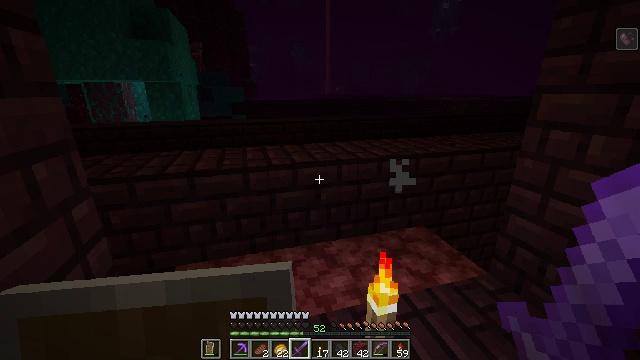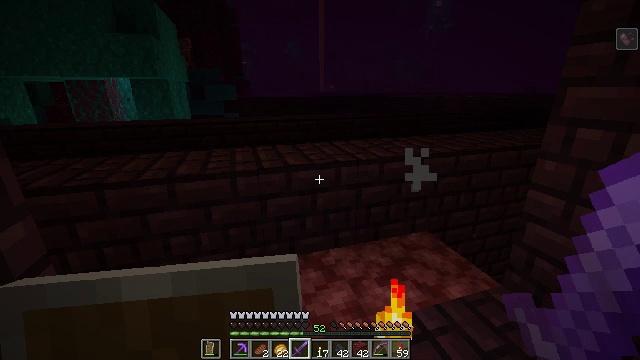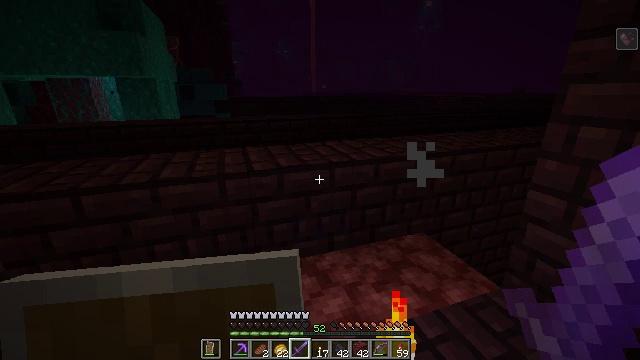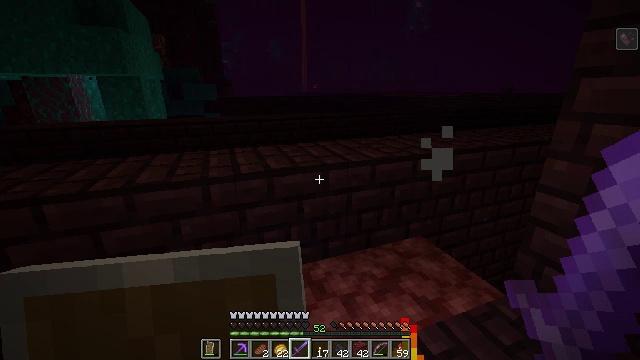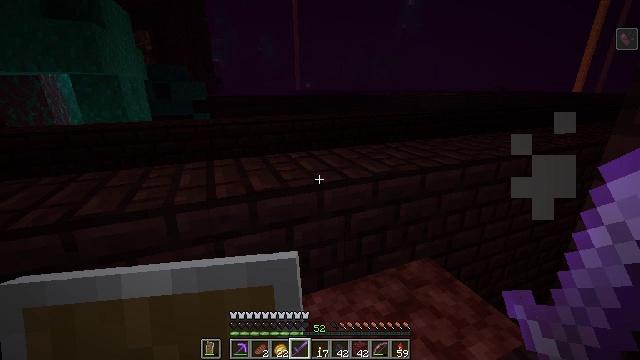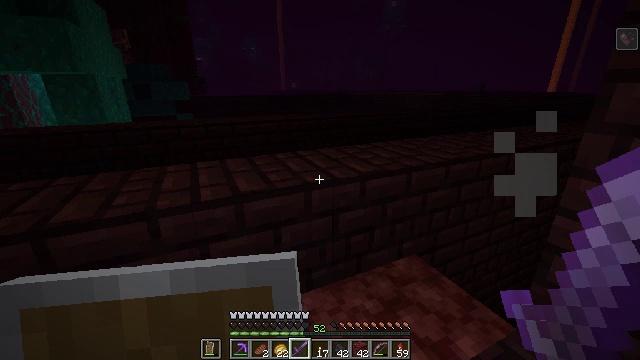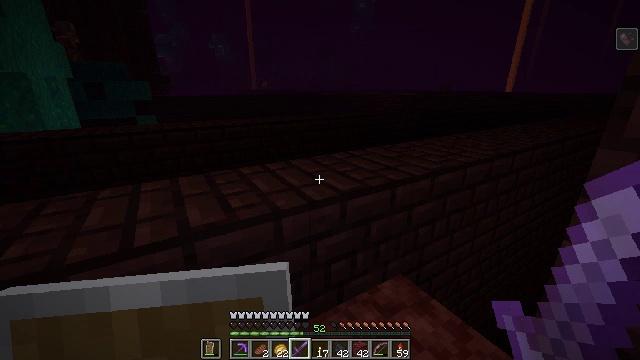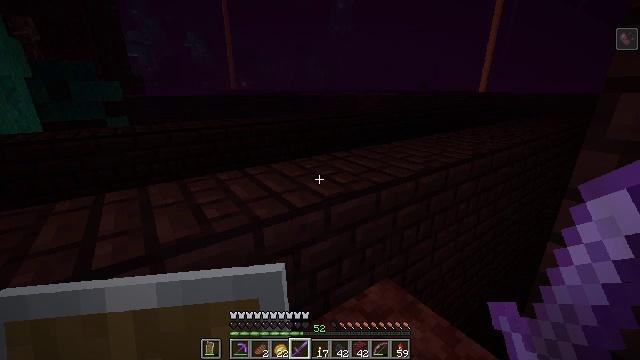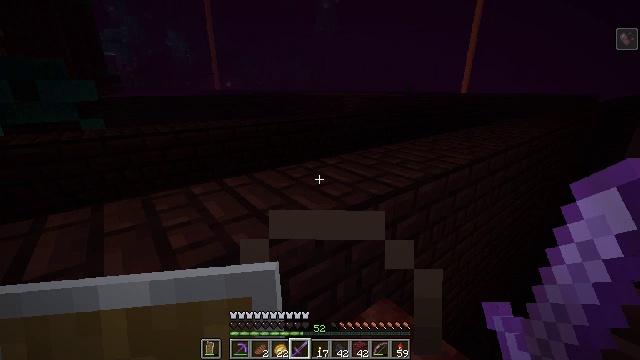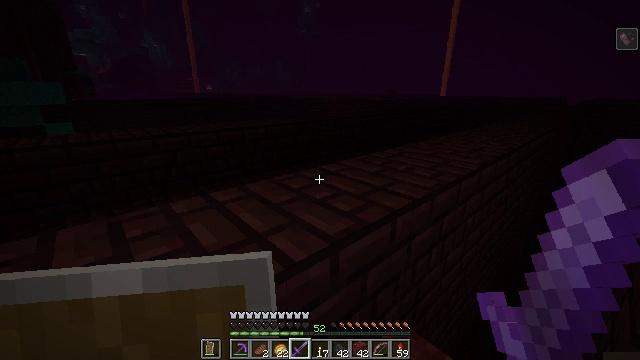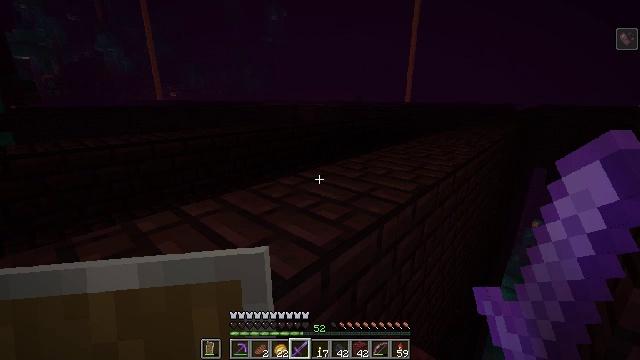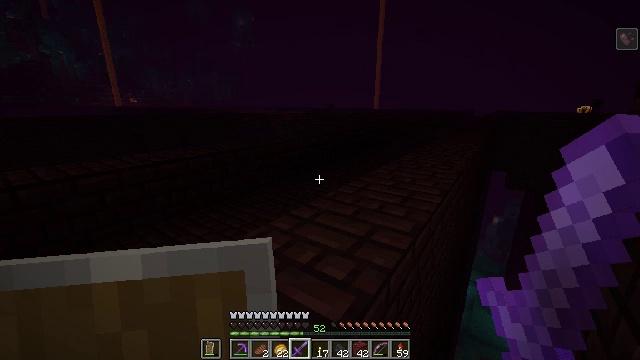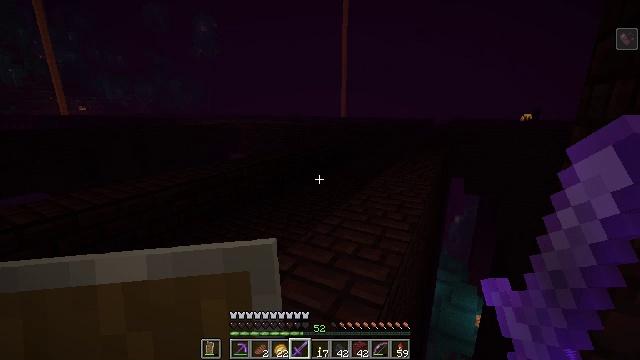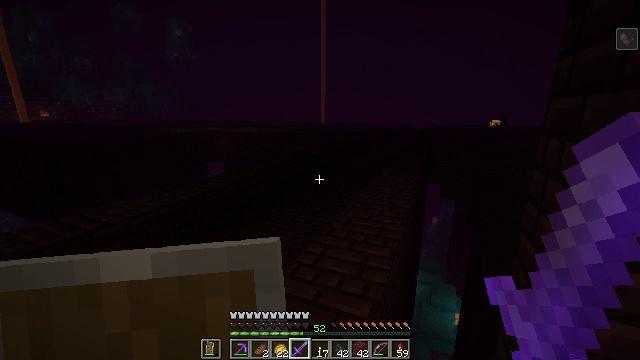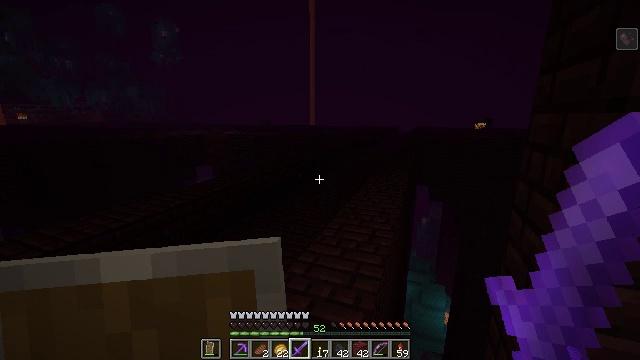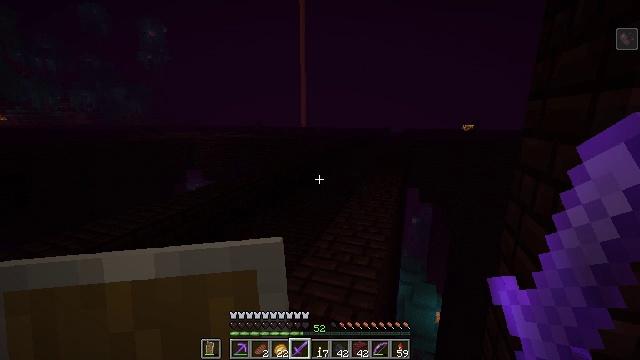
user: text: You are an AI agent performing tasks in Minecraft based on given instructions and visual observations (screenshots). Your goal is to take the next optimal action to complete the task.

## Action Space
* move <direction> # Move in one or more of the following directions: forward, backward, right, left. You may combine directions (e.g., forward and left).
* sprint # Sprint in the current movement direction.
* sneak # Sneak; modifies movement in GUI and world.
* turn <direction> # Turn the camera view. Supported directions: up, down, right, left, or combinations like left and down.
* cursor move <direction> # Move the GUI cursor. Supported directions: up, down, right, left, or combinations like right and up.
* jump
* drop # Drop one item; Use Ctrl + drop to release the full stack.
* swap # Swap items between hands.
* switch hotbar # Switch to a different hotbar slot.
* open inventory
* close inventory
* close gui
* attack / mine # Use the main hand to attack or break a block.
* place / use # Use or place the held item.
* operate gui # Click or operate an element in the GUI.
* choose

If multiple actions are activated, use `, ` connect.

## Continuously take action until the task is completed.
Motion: motion action
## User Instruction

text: Defeat a magma cube.
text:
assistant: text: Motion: move forward, turn right
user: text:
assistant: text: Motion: move forward, turn right
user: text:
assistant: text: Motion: move forward, turn right
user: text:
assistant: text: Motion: move forward, turn right
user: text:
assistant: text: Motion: move forward, turn right
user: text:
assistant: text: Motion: move forward, turn right
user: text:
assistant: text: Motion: move forward, turn right
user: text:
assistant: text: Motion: move forward and move left, turn right
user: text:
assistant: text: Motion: move forward and move left, turn right
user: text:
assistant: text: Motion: move forward and move left, turn right and up
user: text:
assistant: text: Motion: move forward and move left, turn right and up, jump
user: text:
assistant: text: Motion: move forward and move left, turn right and up, jump
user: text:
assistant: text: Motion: move forward and move left, turn right, jump
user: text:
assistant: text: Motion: move forward and move left, turn right
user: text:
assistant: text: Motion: turn right
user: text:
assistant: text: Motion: turn right
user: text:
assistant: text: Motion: turn right
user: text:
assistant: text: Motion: turn right
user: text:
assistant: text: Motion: no_op
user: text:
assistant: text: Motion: no_op
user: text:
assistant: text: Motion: no_op
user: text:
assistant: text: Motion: no_op
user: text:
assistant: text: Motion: no_op
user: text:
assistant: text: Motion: no_op
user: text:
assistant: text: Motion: no_op
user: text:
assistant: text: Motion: no_op
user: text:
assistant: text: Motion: no_op
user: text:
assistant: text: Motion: no_op
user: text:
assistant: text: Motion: no_op
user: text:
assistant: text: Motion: no_op